Question: I had installed QT for some project sometime back but don't use it now(may need it later). I noticed that whenever I start Visual Studio 2010, it hogs my RAM. Is it possible to disable loading it?

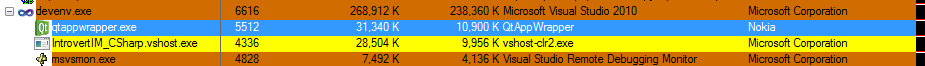
Answer: It sounds like you need to use the <URL> to disable the Qt Visual Studio add-in.